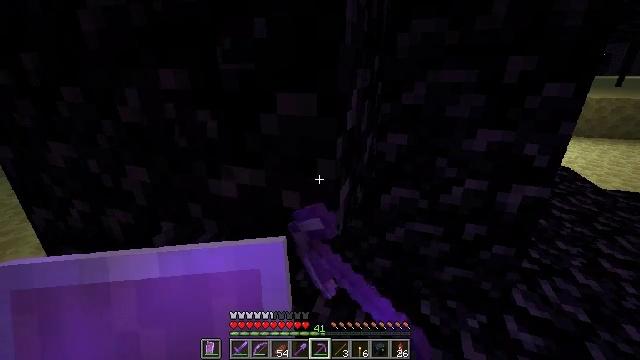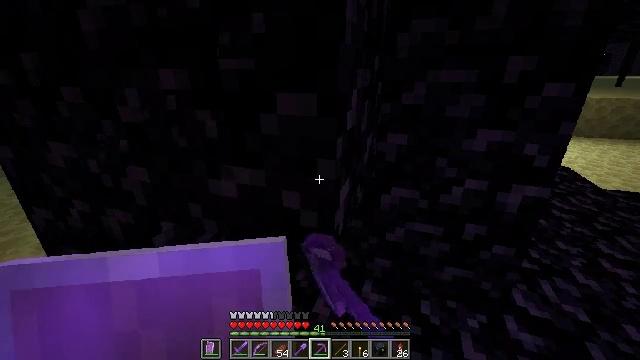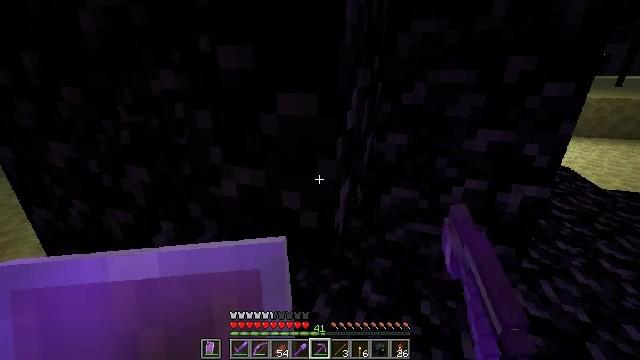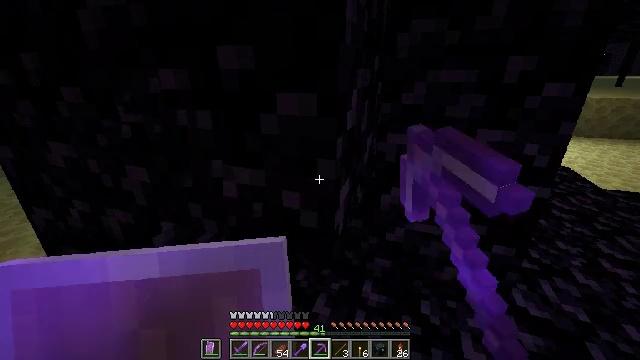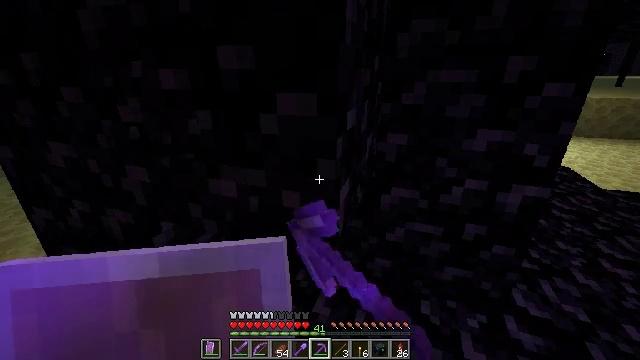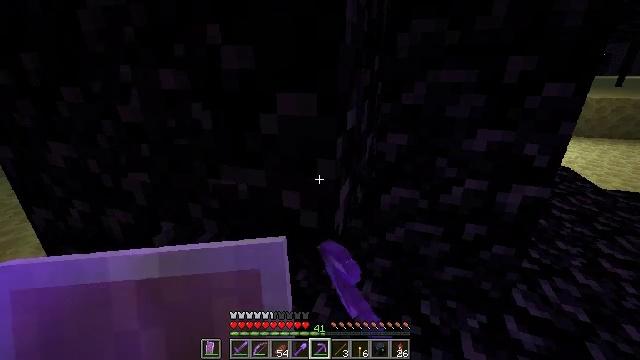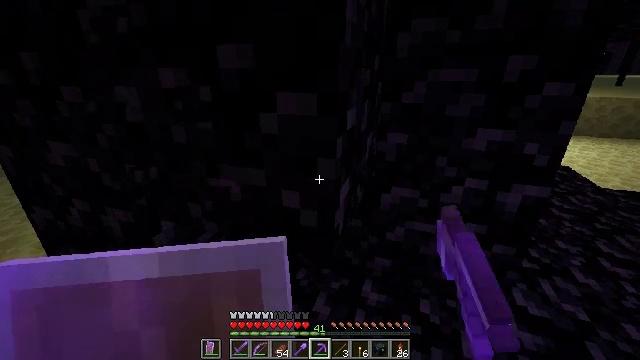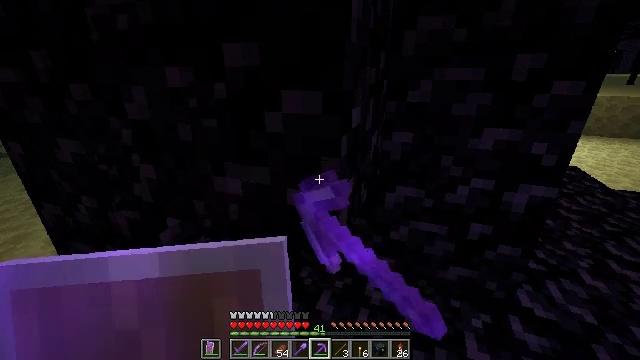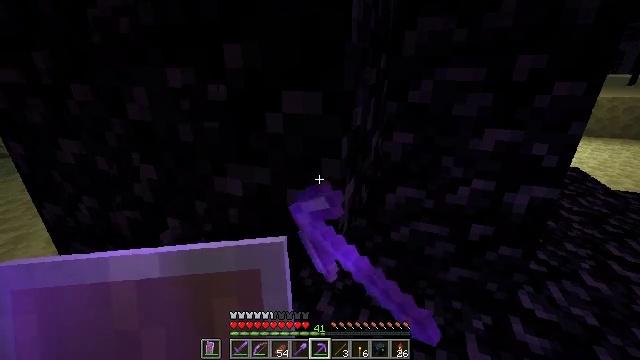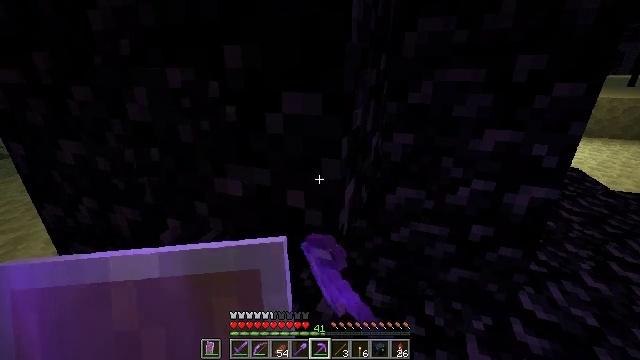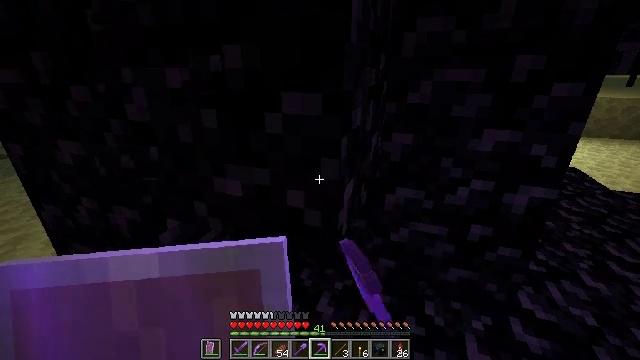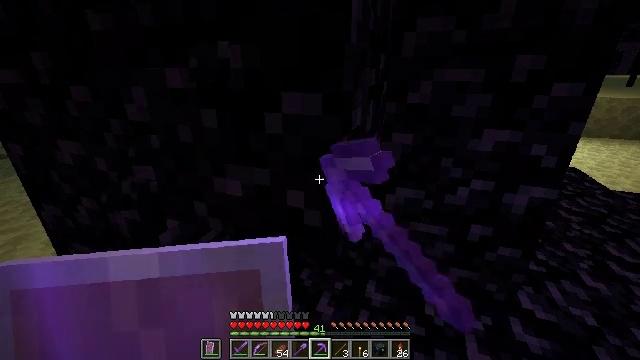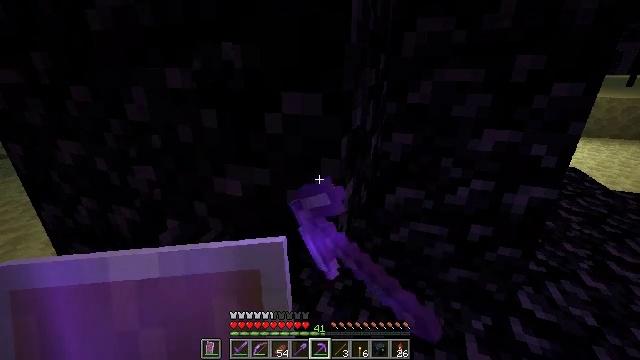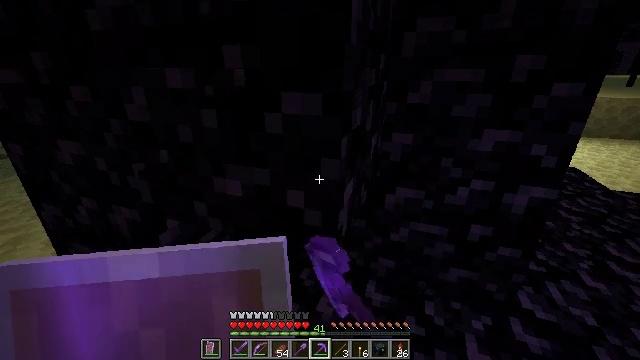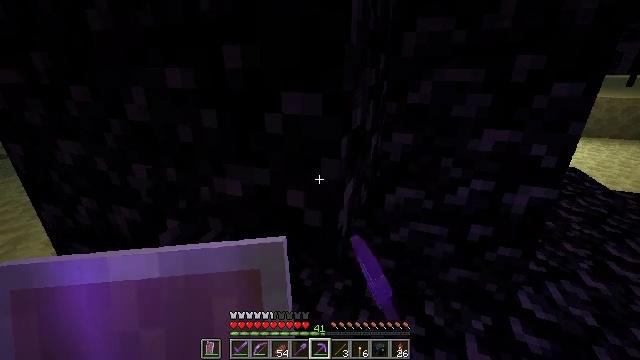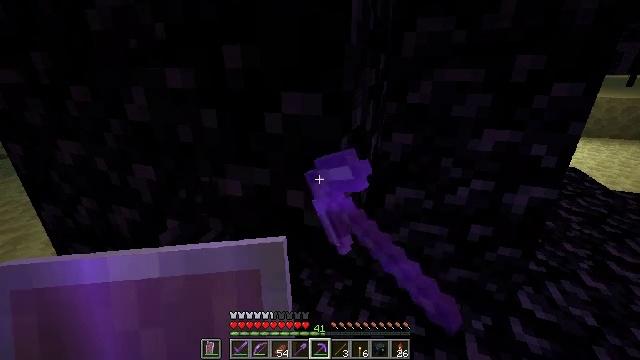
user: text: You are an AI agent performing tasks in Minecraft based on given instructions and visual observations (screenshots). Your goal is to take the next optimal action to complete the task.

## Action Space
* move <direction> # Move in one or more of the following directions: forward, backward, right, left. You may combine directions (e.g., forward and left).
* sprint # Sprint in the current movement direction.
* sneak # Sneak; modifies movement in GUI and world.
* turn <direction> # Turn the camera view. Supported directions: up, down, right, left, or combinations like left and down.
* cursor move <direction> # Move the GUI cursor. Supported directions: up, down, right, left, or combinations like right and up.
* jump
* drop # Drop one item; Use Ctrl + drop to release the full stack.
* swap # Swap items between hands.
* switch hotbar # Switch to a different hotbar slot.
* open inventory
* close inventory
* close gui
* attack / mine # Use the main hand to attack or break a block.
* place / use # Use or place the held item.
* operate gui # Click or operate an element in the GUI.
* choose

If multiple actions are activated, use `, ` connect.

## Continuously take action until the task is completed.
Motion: motion action
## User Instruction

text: Mine the tough obsidian.
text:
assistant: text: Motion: attack / mine
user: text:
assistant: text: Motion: attack / mine
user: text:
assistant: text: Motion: attack / mine
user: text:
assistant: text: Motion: attack / mine
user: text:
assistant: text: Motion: attack / mine
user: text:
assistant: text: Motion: attack / mine
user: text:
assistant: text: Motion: turn left, attack / mine
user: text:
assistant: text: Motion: attack / mine
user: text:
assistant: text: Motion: attack / mine
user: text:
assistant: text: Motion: attack / mine
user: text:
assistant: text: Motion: attack / mine
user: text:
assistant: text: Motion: attack / mine
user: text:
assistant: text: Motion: attack / mine
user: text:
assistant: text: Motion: attack / mine
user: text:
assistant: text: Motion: attack / mine
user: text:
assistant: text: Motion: attack / mine
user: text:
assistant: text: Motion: attack / mine
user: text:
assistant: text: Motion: attack / mine
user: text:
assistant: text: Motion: attack / mine
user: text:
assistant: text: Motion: attack / mine
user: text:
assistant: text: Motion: attack / mine
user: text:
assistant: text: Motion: attack / mine
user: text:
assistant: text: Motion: attack / mine
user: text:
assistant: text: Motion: attack / mine
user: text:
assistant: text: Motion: attack / mine
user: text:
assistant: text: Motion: attack / mine
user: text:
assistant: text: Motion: attack / mine
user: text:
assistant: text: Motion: attack / mine
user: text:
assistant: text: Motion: attack / mine
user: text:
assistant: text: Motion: attack / mine